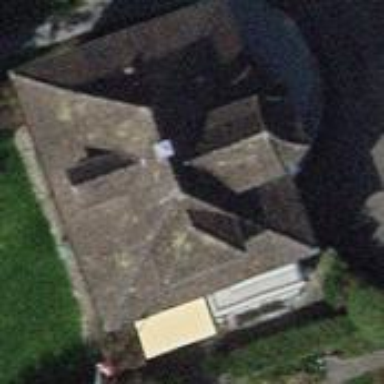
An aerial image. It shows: Detached building with hipped roof shape.